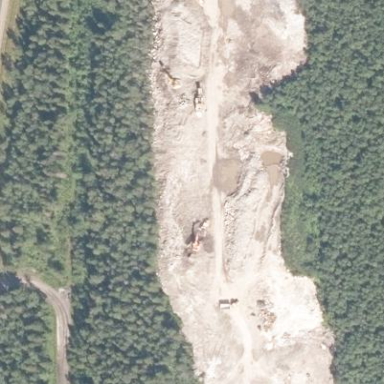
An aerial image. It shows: Quarry area.